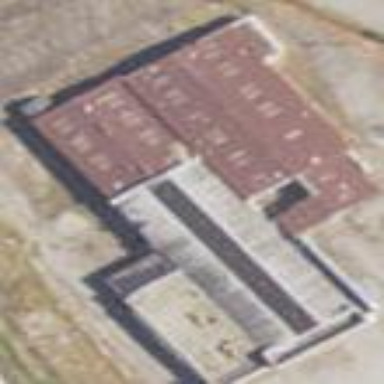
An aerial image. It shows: Abandoned building.